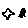
Label: star